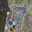
Label: 3